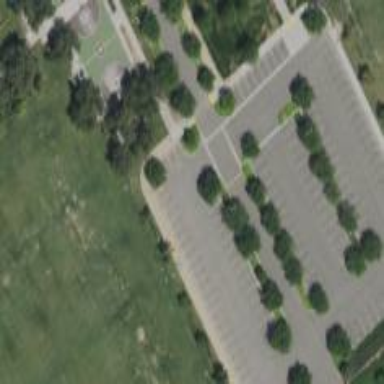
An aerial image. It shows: Parking area with surface.